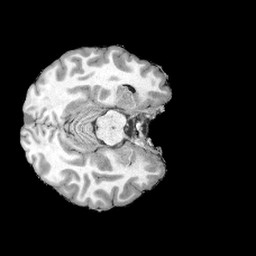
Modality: UNIT1
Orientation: axial